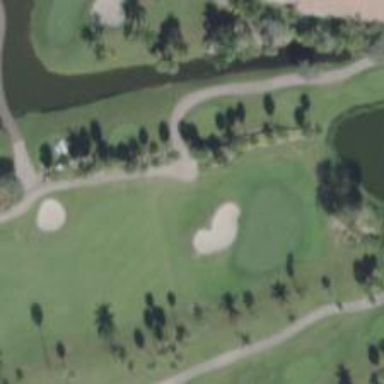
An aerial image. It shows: Service road used as golf cart path.